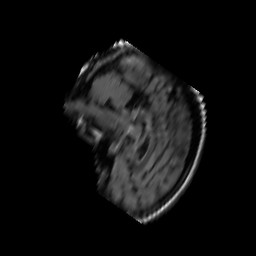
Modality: FLAIR
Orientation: sagittal
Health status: ill
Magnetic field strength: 3 T